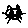
Label: cat